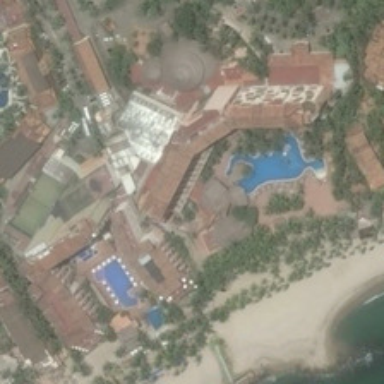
Many buildings and green trees are near a beach .